Question: I have a function which builds line plots dynamically, hence need to solve my problem with a formula rather than manually setting ranges. (note to experts: I've written this in logical progression for myself & others later - apologies that this means more text; I find R help to be particularly fragmented and unhelpful for plotting, so hopefully this will help others).
The axes for the line plots I've generated have the right kinds of numbers of tick spacings (default, assumedly 'pretty breaks'?) but the axis range doesn't encompass the whole range of the data - some are outside. (you can ignore the rug plot deciles above the axis, though the first & last ones show the data range)

So what I'd like is for the x axis width to encompass all of the data, but retain the pretty breaks, i.e. spread the min/max tick points out to nice values at or past the extreme values... ideally without lots of work! I don't mean to sound lazy, but it feels like something that would be a common desire. I was reading about 'at', including 'pretty' and 'axTicks', also 'xaxt' and 'xaxs' and 'xpd'.
In 'plot', 'xaxs' controls the width the actual data line takes up within the plot, "i" extending it to the margins and "r" (or default) squeezing it in a little. Which is cool to know, but arguably isn't the 'axis' as one would expect. (setting here is "r"/default)
Help for 'xaxt' lets one know that it's what you use to turn axis plotting off, but doesn't say what else it does / what they other types are.
In 'axis', 'at' controls the axis line length, defaulting to 'axTicks', which defaults to 'xaxp'. On the face of it, 'xaxp' is what I want, allowing one to specify 'c(x1, x2, n)', however the default 'x1' & 'x2' are inside the data range, rather than encompassing it.
'axis' help says:
"The axis line is drawn from the lowest to the highest value of 'at', but will be clipped at the plot region. By default, only ticks which are drawn from points within the plot region (up to a tolerance for rounding error) are plotted, but the ticks and their labels may well extend outside the plot region. Use 'xpd = TRUE' or 'xpd = NA' to allow axes to extend further"
Neither 'xpd = TRUE' nor 'xpd = NA' seem to change anything. xpd help says:
"If FALSE, all plotting is clipped to the plot region, if TRUE, all plotting is clipped to the figure region, and if NA, all plotting is clipped to the device region"
I.e. 'axis' help says 'xpd' controls axis extension, 'xpd' help says 'xpd' controls plotting clipping.
'xaxp' help says "See 'axTicks()' for a pure R implementation of this"
'axTicks' "computes pretty tickmark locations, the same way as R does internally", and defaults to the 'at' values for the relevant side, i.e. 'par("xaxp")'.
'pretty' seems scarily complex, and may well be what 'R' uses internally to calculate the default tick spacing when applied to 'at'; it would be cool to be able to edit the 'n' argument of that and nothing else, i.e. specify the desired number of intervals given my plotting area size, but I'm happy to leave that if it means spending a day decompiling, understanding, then manually recompiling 'pretty'! Also I wouldn't know whether the 'n' of ticks in pretty does the same thing as 'n' in 'xaxp', and which takes priority if so.
So: R help seems to use "axis" to mean both axis ('xaxt', 'axis') and plotting ('xaxs', 'xpd'), there's no indication whether the parameter is controlled by 'par', 'plot', 'axis', or can be controlled by some combination of any of them (as usual). In trying to find the element responsible, 'axis' says 'at' which says 'axTicks' which says 'xaxp' which says 'axTicks' which says 'at' (= loop).
As a secondary, broader, meta question: am I doing something wrong here in terms of trying to find the answer to plotting problems? I read and read and the help is so regularly lacking, confusing, contradictory, and usually leads to an intuition black hole as to whether something should be controlled by 'par', 'plot' or 'axis'. Thanks in advance guys. Sorry this is long, I genuinely thought this would be a super simple option.
Minimal reproducible example:
'''
png(filename="A.png", width=4*480, height=4*480, units="px", pointsize=80, bg="white", res=NA, family="", type="cairo-png")
par(mar=c(1.32,2,0.4,0.5), fig=c(0,1,0,1), las=1, lwd=8, bty="n", mgp=c(2,0.5,0), xpd=NA)
plot(ChickWeight[,1:2],type="l",xaxs="i",yaxs="i")
dev.off()
'''
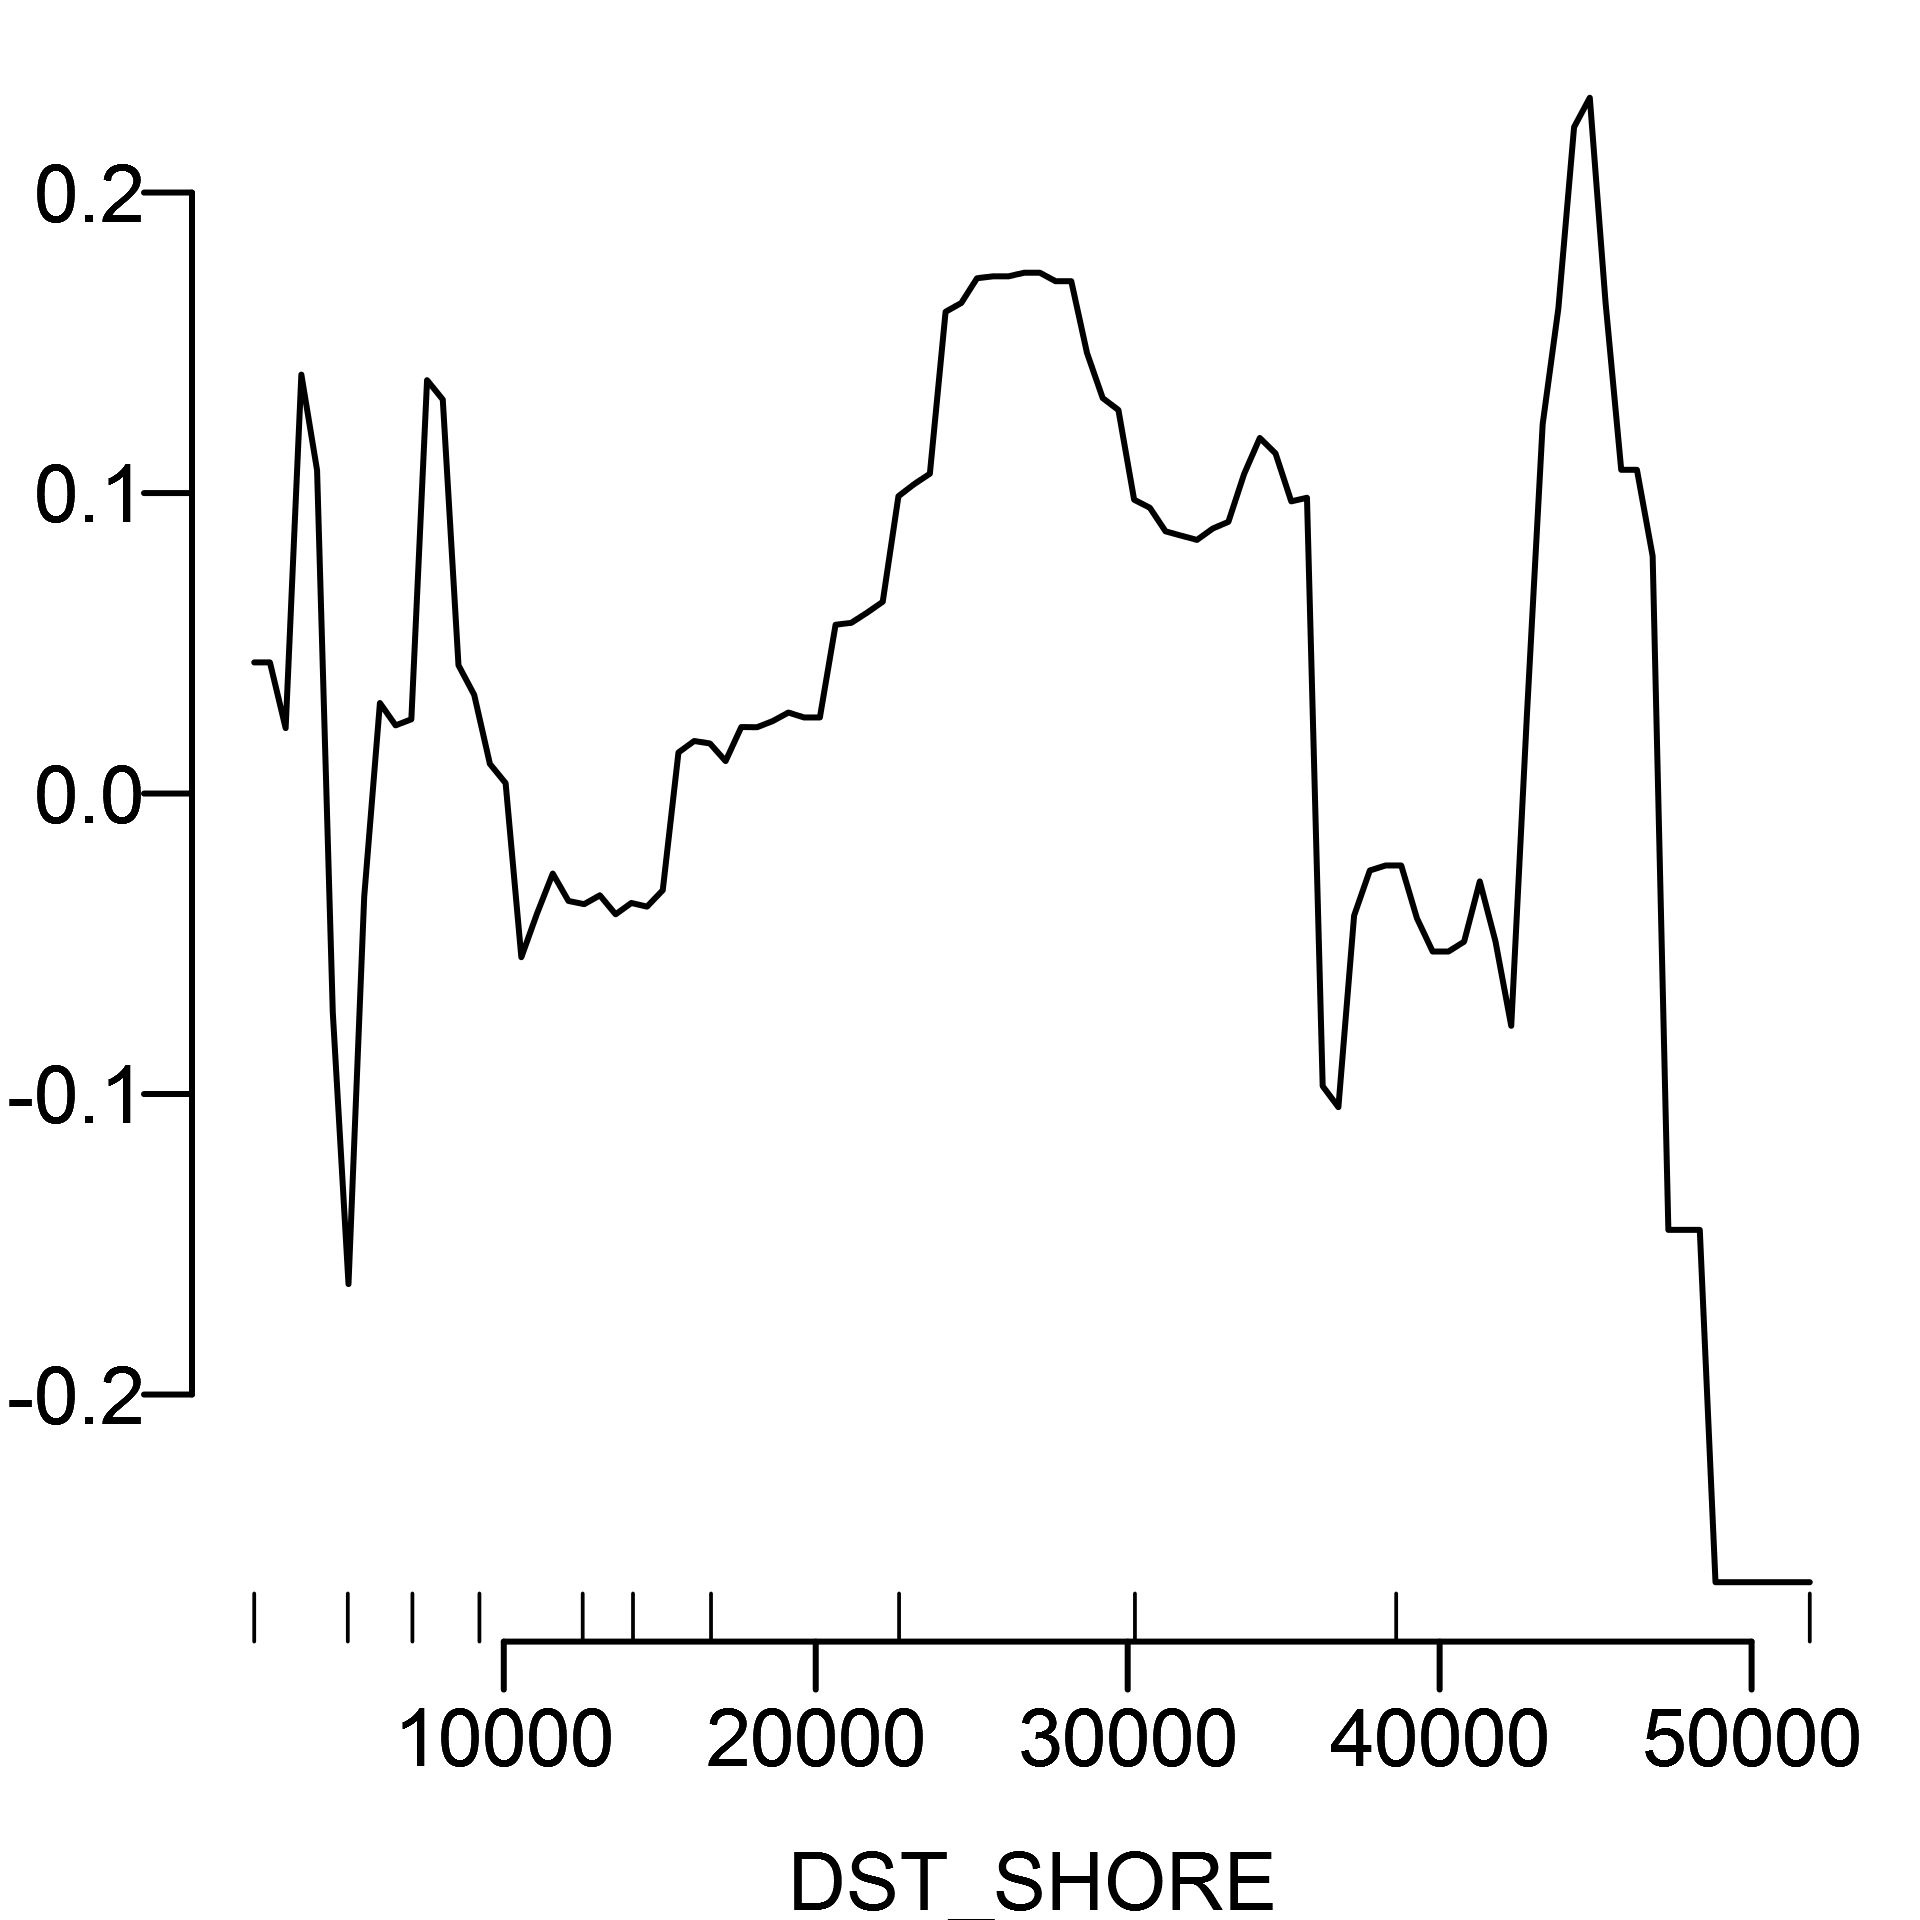
Answer: The idea is to draw your own axes, not let plot use the default ones. Here's an example that seems to work,
'''
xx <- labeling::extended(min(ChickWeight[,1]), max(ChickWeight[,1]),
3, only.loose=TRUE)
yy <- labeling::extended(min(ChickWeight[,2]), max(ChickWeight[,2]),
3, only.loose=TRUE)
plot(range(xx),range(yy), t="n", xaxt="n", yaxt="n")
points(ChickWeight[,1:2],type="p")
axis(1, at = xx)
axis(2, at = yy)
'''